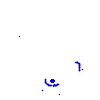
Particle: kaon